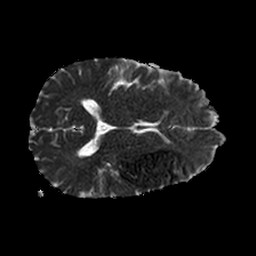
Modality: ADC
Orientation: axial
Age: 50
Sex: male
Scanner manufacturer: philips
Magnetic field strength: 1.5 T
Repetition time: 3.403 s
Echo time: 0.06922 s